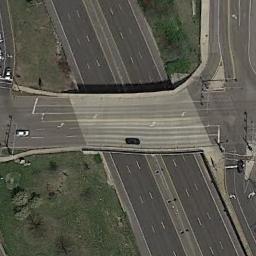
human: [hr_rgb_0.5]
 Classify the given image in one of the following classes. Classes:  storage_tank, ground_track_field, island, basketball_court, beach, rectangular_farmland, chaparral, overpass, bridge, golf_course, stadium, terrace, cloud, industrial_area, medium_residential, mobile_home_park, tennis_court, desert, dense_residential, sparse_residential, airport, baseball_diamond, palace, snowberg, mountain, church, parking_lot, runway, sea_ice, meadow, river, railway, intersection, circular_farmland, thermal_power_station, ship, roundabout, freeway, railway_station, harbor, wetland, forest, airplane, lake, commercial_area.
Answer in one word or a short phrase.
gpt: overpass